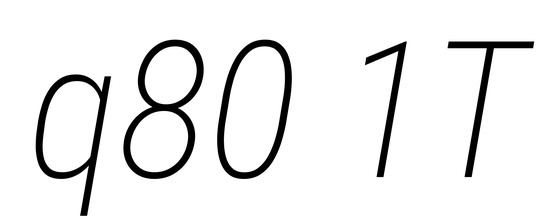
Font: Roboto-Italic_Condensed_ExtraLight_Italic